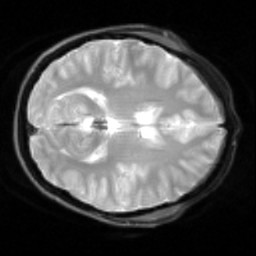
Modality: inplaneT2
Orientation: axial
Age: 24
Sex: female